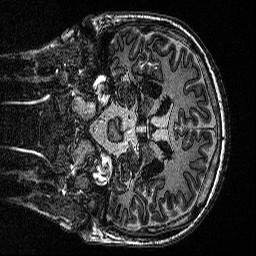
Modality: MP2RAGE
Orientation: coronal
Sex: male
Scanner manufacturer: siemens
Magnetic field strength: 3 T
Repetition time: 5 s
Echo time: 0.00292 s